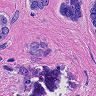
Metastatic tissue present: yes